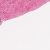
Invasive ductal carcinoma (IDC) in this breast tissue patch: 0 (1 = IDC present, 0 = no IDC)